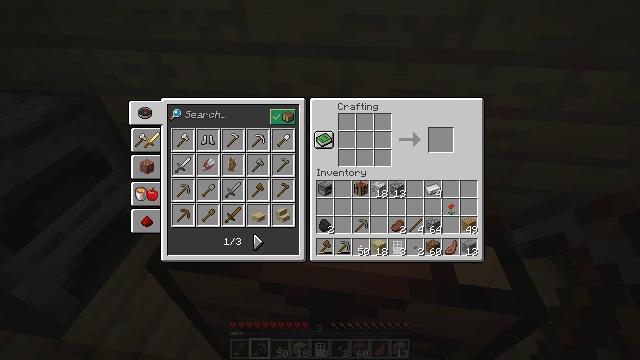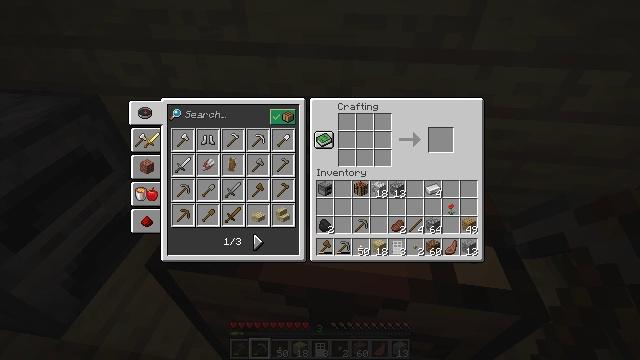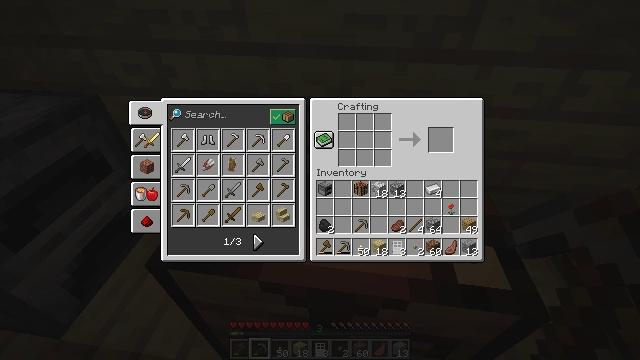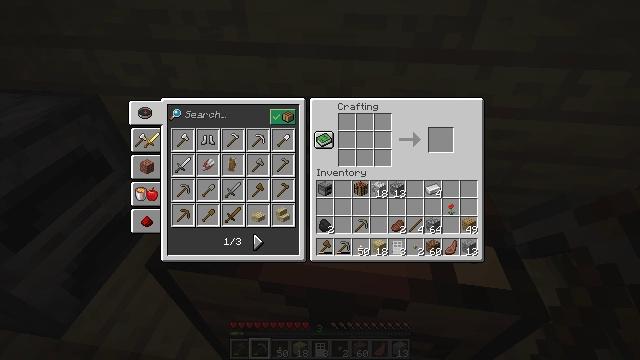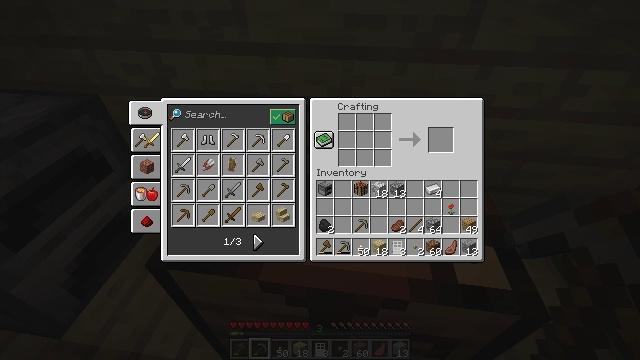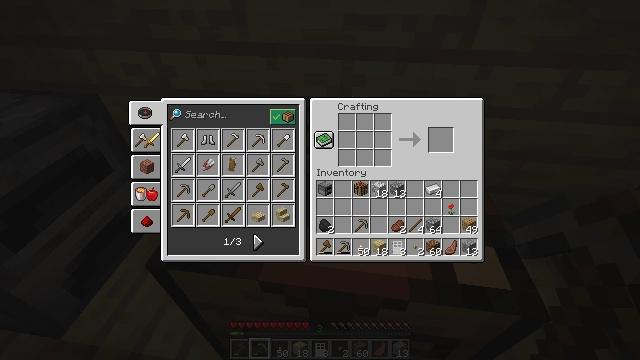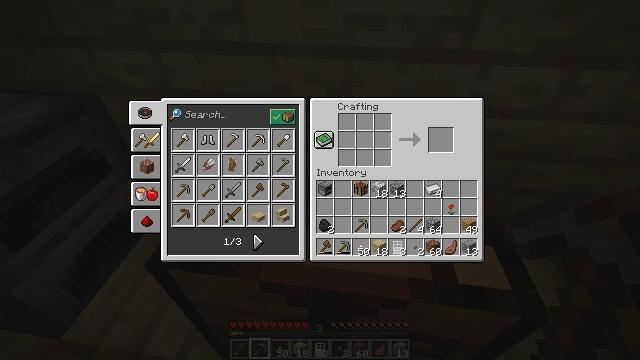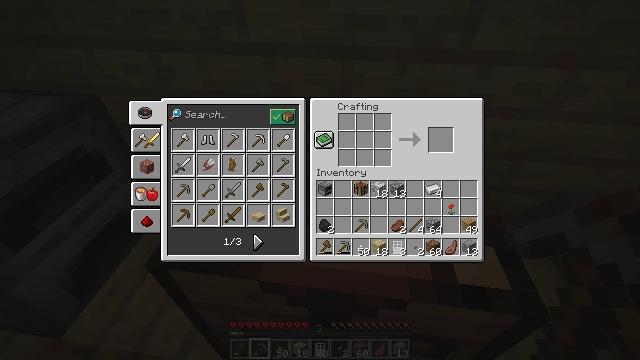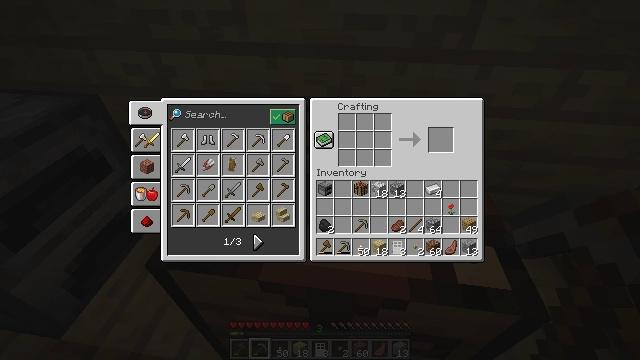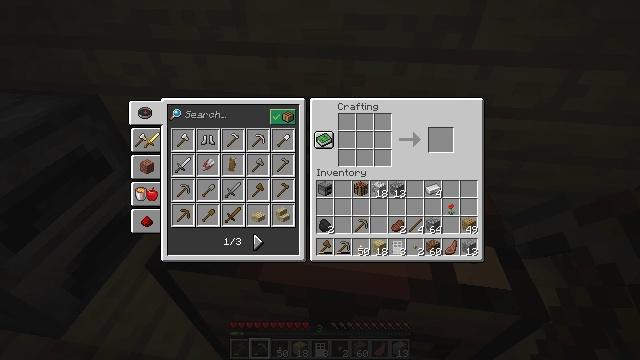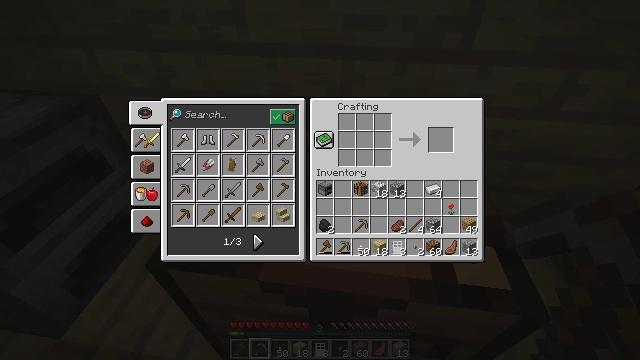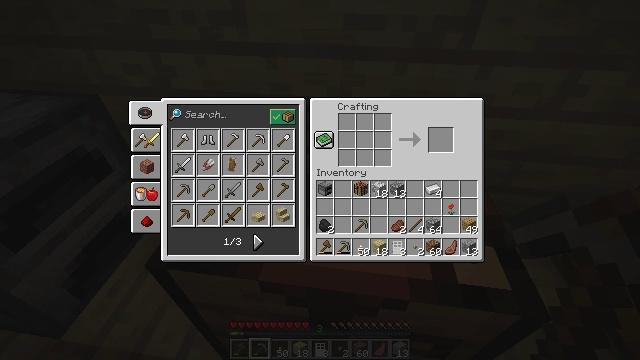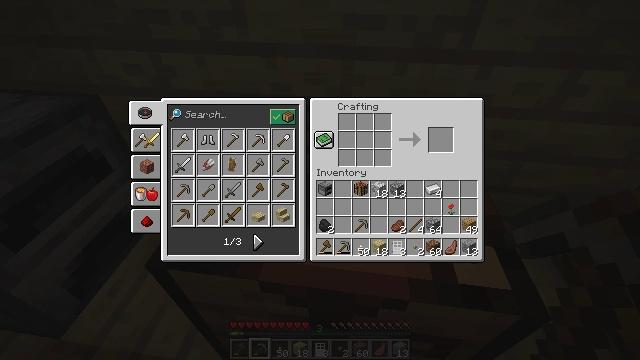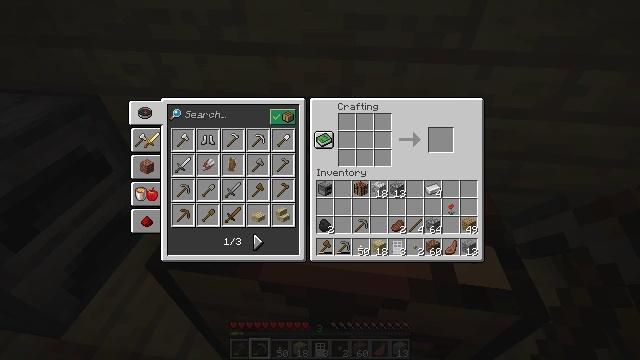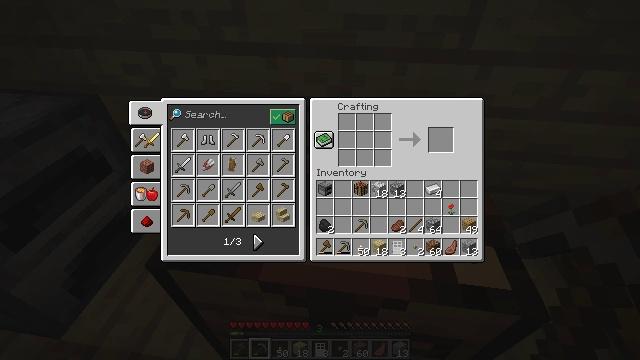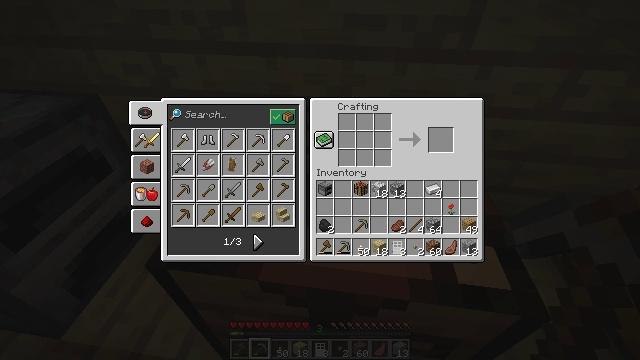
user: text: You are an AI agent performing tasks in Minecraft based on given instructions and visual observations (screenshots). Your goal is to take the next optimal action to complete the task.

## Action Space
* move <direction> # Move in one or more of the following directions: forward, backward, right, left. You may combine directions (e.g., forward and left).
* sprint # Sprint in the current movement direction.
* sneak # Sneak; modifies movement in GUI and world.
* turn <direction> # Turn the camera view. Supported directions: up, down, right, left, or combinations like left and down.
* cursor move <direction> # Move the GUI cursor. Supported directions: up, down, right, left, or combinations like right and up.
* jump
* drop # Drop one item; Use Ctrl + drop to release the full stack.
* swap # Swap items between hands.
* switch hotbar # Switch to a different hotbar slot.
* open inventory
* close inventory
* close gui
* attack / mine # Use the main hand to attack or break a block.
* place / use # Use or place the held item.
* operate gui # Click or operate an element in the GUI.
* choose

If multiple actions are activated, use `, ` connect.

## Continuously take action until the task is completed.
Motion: motion action
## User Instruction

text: Collect the birch door by breaking it.
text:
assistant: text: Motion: no_op
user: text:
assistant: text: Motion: no_op
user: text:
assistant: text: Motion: no_op
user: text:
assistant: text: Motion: no_op
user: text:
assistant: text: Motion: no_op
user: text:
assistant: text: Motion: cursor move left
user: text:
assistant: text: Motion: no_op
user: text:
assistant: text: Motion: no_op
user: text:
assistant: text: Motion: no_op
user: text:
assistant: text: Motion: no_op
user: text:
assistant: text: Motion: no_op
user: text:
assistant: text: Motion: no_op
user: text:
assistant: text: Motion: no_op
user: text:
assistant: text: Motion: no_op
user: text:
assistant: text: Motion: no_op
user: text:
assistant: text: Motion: no_op
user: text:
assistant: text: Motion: no_op
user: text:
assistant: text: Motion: close gui
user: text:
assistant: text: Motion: turn left, open inventory
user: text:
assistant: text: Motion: turn left and up, open inventory
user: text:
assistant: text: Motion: turn left and up
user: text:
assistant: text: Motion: turn left and up
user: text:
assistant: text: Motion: turn left and up
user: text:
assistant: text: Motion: turn left and up
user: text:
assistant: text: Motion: turn left and up
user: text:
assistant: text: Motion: turn left and up
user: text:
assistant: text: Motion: turn left and up
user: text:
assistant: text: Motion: turn left
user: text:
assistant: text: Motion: turn left
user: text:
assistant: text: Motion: turn left